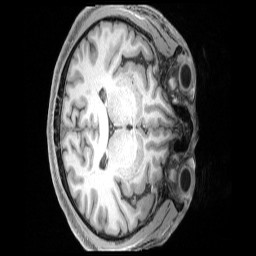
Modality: T1w
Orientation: axial
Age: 53
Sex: male
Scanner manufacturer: siemens
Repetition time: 2.4 s
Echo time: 0.00231 s